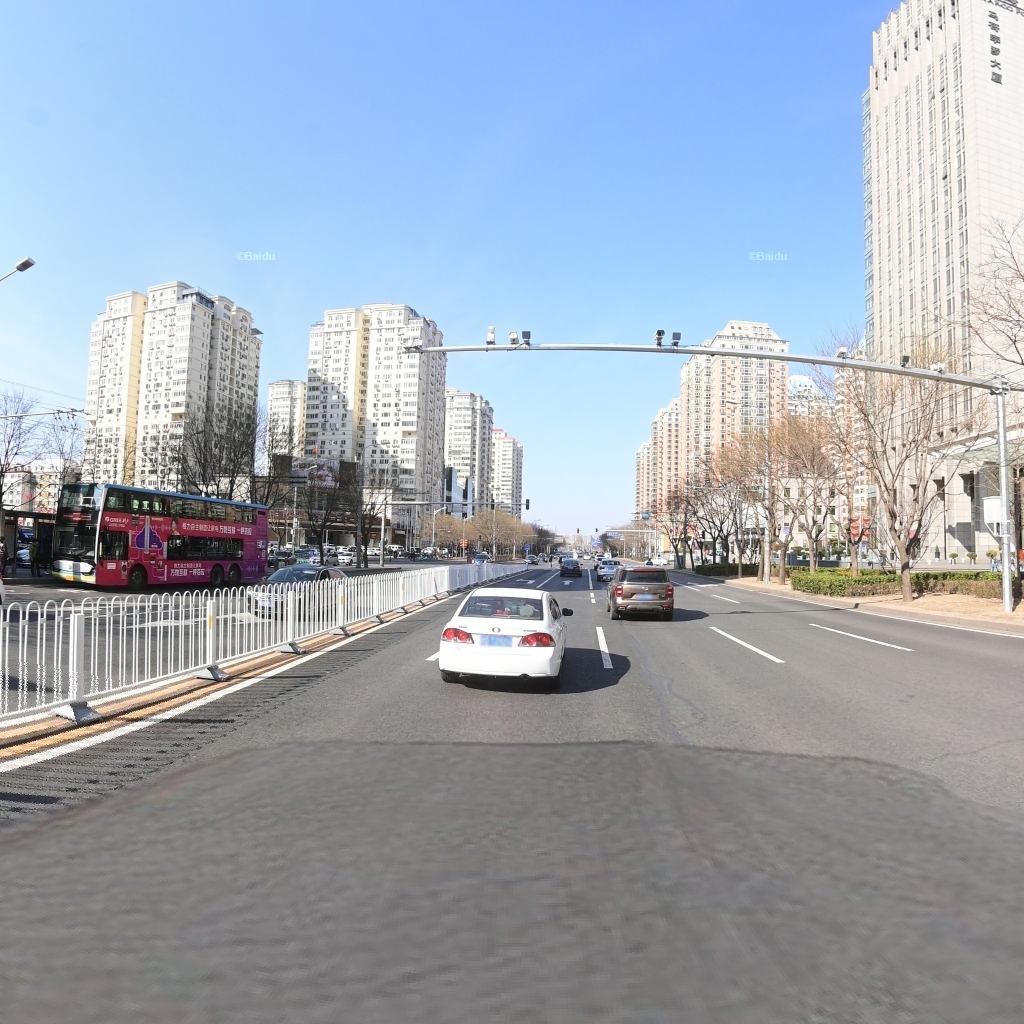
Region: Chaoyang
Road damage annotations: longitudinal patch, transverse patch